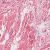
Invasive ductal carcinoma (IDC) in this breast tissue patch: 0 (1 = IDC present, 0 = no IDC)